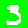
Digit: 3